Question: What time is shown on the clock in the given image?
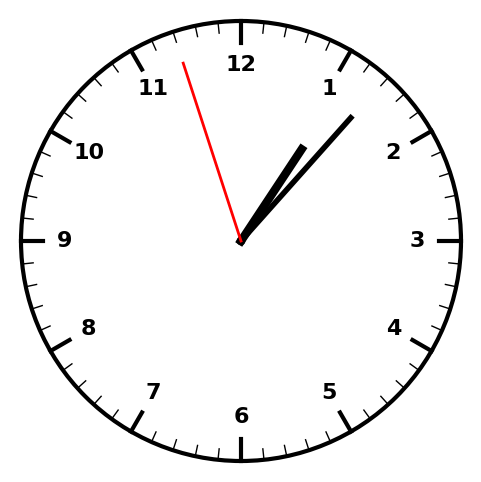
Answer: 01:06:57